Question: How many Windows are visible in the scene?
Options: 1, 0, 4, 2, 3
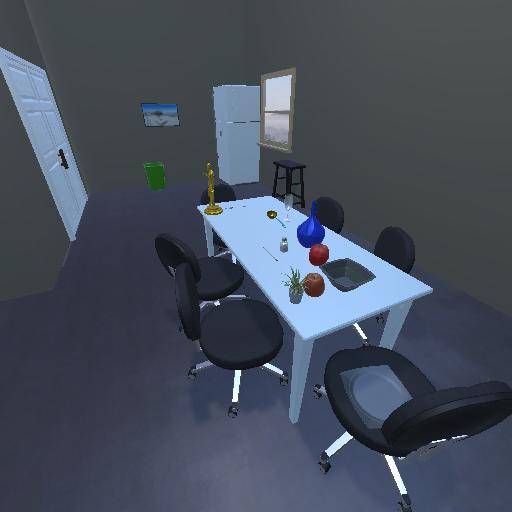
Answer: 1